Question: What is the value of this measurement?
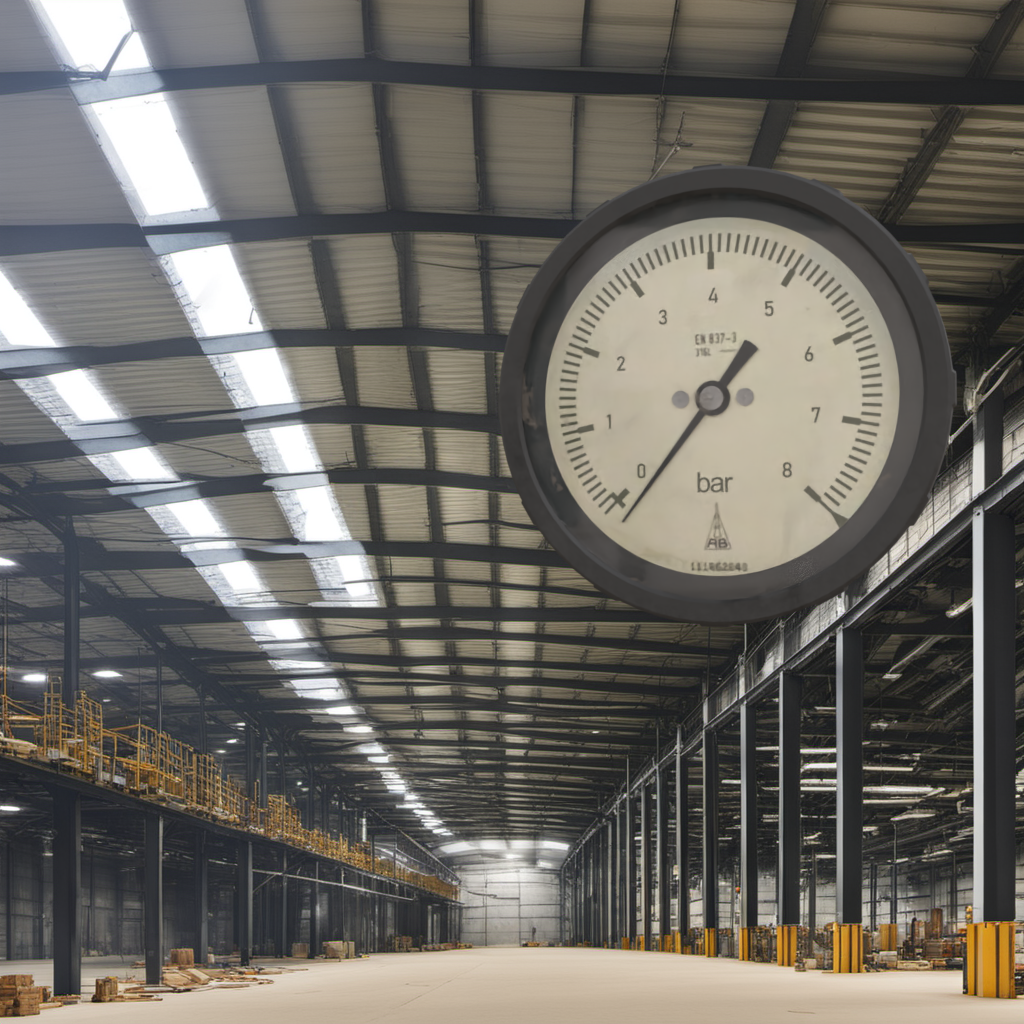
Answer: The result is -0.2
Question: What is the range of the measurement shown in the image?
Answer: The range is from 0 to 8
Question: What is the minimum and maximum reading range of the measurement in the image?
Answer: The minimum value is 0 and the maximum value is 8